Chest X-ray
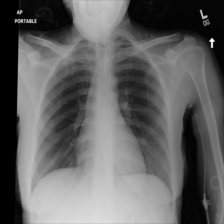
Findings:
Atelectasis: negative
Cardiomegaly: negative
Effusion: negative
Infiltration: negative
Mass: negative
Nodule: positive
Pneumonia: negative
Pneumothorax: negative
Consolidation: negative
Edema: negative
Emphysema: negative
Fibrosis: negative
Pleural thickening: negative
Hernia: negative